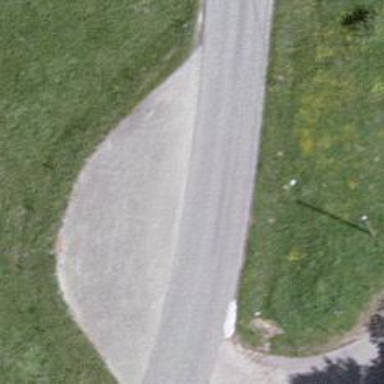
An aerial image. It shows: Passing place on the road.